Question: I found a youtube tutorial to create a plugin in Wordpress to add an input field for each product, so that the client could upload an image. .
The code has a validation function, to check if the image was uploaded or not. If not, promps you a warning saying that you have to. The original code makes the warning active for , even those that don't have the field.
I changed the code to check if the product has the field or not:
'''
// custom input validation
function fp_field_validation($passed, $product_id, $quantity)
{
$title = $_FILES['fp-file-field'];
if (empty($_FILES['fp-file-field']["name"]) && isset($title)) {
// Fails validation
$passed = false;
wc_add_notice(__('Por favor insira una imagen para su producto.', 'fp'), 'error');
}
return $passed;
}
add_filter('woocommerce_add_to_cart_validation', 'fp_field_validation', 10, 3);
'''
This is the whole code:
'''
<?php
// Display the custom text field
function fp_create_field()
{
$args = array(
'id' => 'custom_file_field_title',
'label' => __('Additional Field Title', 'fp'),
'class' => 'fp-custom-field',
'desc_tip' => true,
'description' => __('Enter the title of your additional custom text field.', 'ctwc'),
);
woocommerce_wp_text_input($args);
}
add_action('woocommerce_product_options_general_product_data', 'fp_create_field');
// save data from custom field
function fp_save_field_data($post_id)
{
$product = wc_get_product($post_id);
$title = isset($_POST['custom_file_field_title']) ? $_POST['custom_file_field_title'] : '';
$product->update_meta_data('custom_file_field_title', sanitize_text_field($title));
$product->save();
}
add_action('woocommerce_process_product_meta', 'fp_save_field_data');
// Display field on the Product Page
function fp_display_field()
{
global $post;
// Check for the custom field value
$product = wc_get_product($post->ID);
$title = $product->get_meta('custom_file_field_title');
if ($title) {
// Display the field if not empty
printf(
'<div class="fp-custom-field-wrapper"><label for="fp-file-field" style="margin-right: 30px;">%s: </label><input type="file" id="fp-file-field" name="fp-file-field"></div><br /><hr />',
esc_html($title)
);
}
}
add_action('woocommerce_before_add_to_cart_button', 'fp_display_field');
// custom input validation
function fp_field_validation($passed, $product_id, $quantity)
{
$title = $_FILES['fp-file-field'];
if (empty($_FILES['fp-file-field']["name"]) && isset($title)) {
// Fails validation
$passed = false;
wc_add_notice(__('Por favor insira una imagen para su producto.', 'fp'), 'error');
}
return $passed;
}
add_filter('woocommerce_add_to_cart_validation', 'fp_field_validation', 10, 3);
// add field data to the cart
function fp_add_field_data_to_cart($cart_item_data, $product_id, $variation_id, $quantity)
{
if (!empty($_FILES['fp-file-field']["name"])) {
// WordPress environment
require(dirname(__FILE__) . '/../../../wp-load.php');
$wordpress_upload_dir = wp_upload_dir();
// $wordpress_upload_dir['path'] is the full server path to wp-content/uploads/2017/05, for multisite works good as well
// $wordpress_upload_dir['url'] the absolute URL to the same folder, actually we do not need it, just to show the link to file
$i = 1; // number of tries when the file with the same name already exists
$file_image = $_FILES['fp-file-field'];
$new_file_path = $wordpress_upload_dir['path'] . '/' . $file_image['name'];
$new_file_mime = mime_content_type($file_image['tmp_name']);
if (empty($file_image))
die('Archivo no seleccionado.');
if ($file_image['error'])
die($file_image['error']);
if ($file_image['size'] > wp_max_upload_size())
die('Imagen es demasiada grande.');
if (!in_array($new_file_mime, get_allowed_mime_types()))
die('Este tipo de archivo no es permitido.');
while (file_exists($new_file_path)) {
$i++;
$new_file_path = $wordpress_upload_dir['path'] . '/' . $i . '_' . $file_image['name'];
}
// if everything is fine
if (move_uploaded_file($file_image['tmp_name'], $new_file_path)) {
$upload_id = wp_insert_attachment(array(
'guid' => $new_file_path,
'post_mime_type' => $new_file_mime,
'post_title' => preg_replace('/\.[^.]+$/', '', $file_image['name']),
'post_content' => '',
'post_status' => 'inherit'
), $new_file_path);
// wp_generate_attachment_metadata() won't work if you do not include this file
require_once(ABSPATH . 'wp-admin/includes/image.php');
// Generate and save the attachment metas into the database
wp_update_attachment_metadata($upload_id, wp_generate_attachment_metadata($upload_id, $new_file_path));
}
// Add item data
$cart_item_data['file_field'] = $wordpress_upload_dir['url'] . '/' . basename($new_file_path);
$product = wc_get_product($product_id);
$price = $product->get_price();
$cart_item_data['total_price'] = $price;
}
return $cart_item_data;
}
add_filter('woocommerce_add_cart_item_data', 'fp_add_field_data_to_cart', 10, 4);
// update cart price
function fp_calculate_cart_totals($cart_obj)
{
if (is_admin() && !defined('DOING_AJAX')) {
return;
}
// Iterate through each cart item
foreach ($cart_obj->get_cart() as $key => $value) {
if (isset($value['total_price'])) {
$price = $value['total_price'];
$value['data']->set_price(($price));
}
}
}
add_action('woocommerce_before_calculate_totals', 'fp_calculate_cart_totals', 10, 1);
// display field in the cart
function fp_field_to_cart($name, $cart_item, $cart_item_key)
{
if (isset($cart_item['file_field'])) {
$name .= sprintf(
'<p>%s</p>',
esc_html($cart_item['file_field'])
);
}
return $name;
}
add_filter('woocommerce_cart_item_name', 'fp_field_to_cart', 10, 3);
// Add custom field to order object
function fp_add_field_data_to_order($item, $cart_item_key, $values, $order)
{
foreach ($item as $cart_item_key => $values) {
if (isset($values['file_field'])) {
$item->add_meta_data(__('Custom Field', 'fp'), $values['file_field'], true);
}
}
}
add_action('woocommerce_checkout_create_order_line_item', 'fp_add_field_data_to_order', 10, 4);
'''
I added line 4 and '&& isset($title)' on line 5.
**The problem: **The code works when you go to the individual product page and click to buy it. But in the general page when you click to add to cart, it does work. It let the products with the input field pass.
It should check if the product has the field attribute, if it has prompt a message to add an image, otherwise add the product to the cart, in all pages, not just the individual product page.
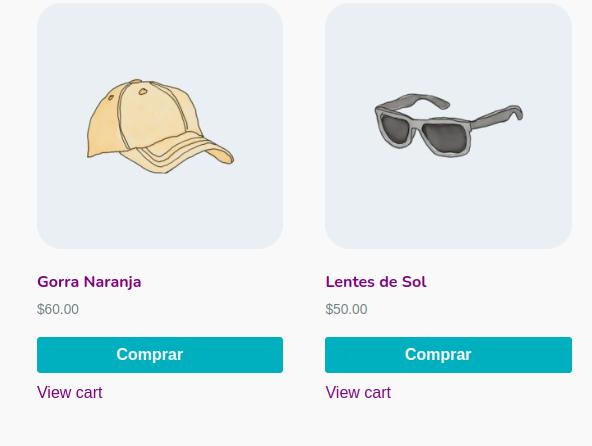
Answer: I found a solution!! Is not what I was looking for, but is a workaround.
Now instead of adding to the cart, it displays a button that leads you to the individual product page, where the validation works. I found <URL> and the code:
'''
add_filter( 'woocommerce_loop_add_to_cart_link', 'replacing_add_to_cart_button', 10, 2 );
function replacing_add_to_cart_button( $button, $product ) {
$button_text = __("View product", "woocommerce");
$button = '<a class="button" href="' . $product->get_permalink() . '">' . $button_text . '</a>';
return $button;
}
'''